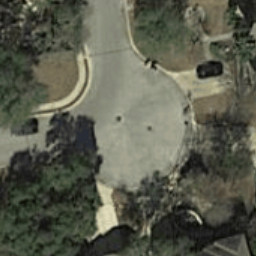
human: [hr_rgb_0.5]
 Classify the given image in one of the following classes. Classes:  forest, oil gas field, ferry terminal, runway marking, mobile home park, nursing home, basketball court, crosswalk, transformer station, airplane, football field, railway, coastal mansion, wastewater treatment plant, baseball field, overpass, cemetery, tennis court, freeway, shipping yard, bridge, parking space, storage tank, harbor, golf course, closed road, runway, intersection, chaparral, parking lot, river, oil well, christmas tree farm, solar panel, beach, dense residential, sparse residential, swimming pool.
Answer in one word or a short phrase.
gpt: closed road